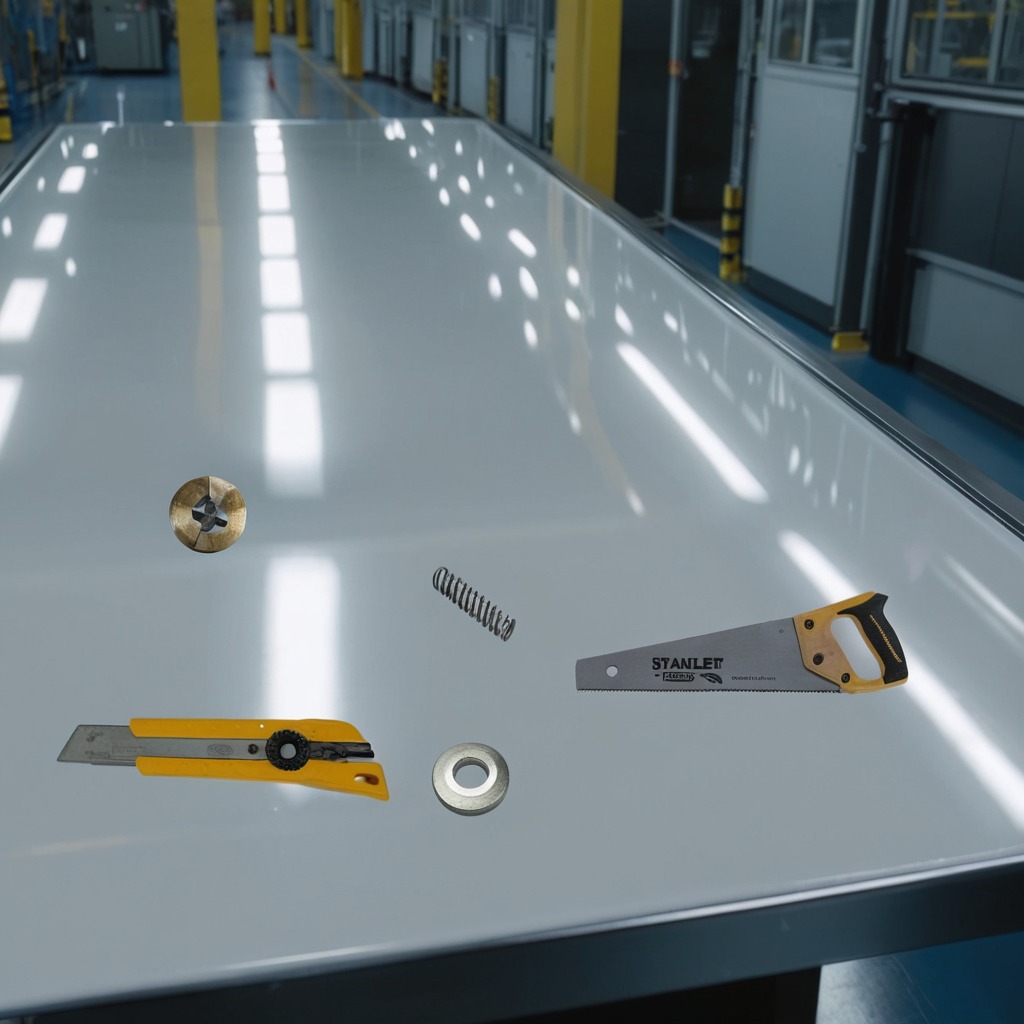
A metal saw is lying on a table.